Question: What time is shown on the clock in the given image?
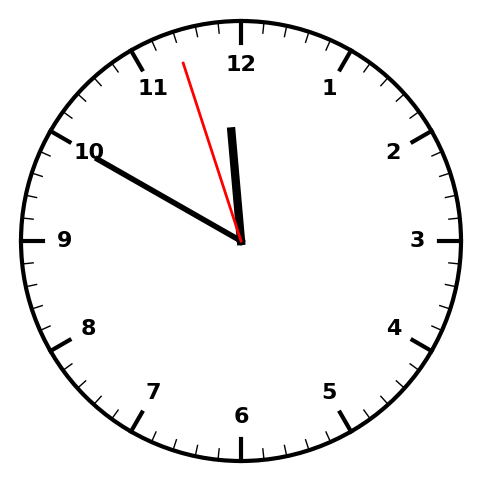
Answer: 11:49:57